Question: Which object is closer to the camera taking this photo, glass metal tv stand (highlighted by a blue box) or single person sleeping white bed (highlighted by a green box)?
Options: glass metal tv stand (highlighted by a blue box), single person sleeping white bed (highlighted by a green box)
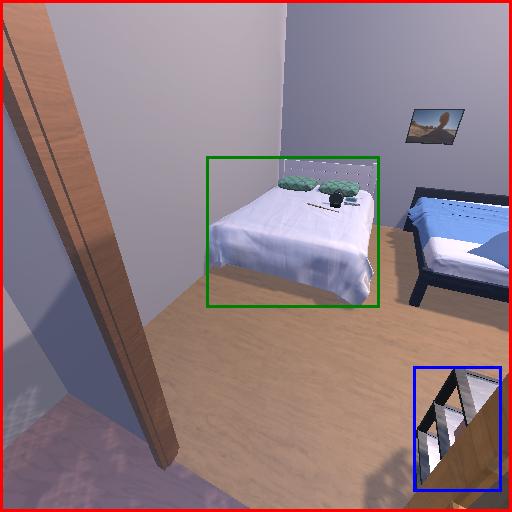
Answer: glass metal tv stand (highlighted by a blue box)